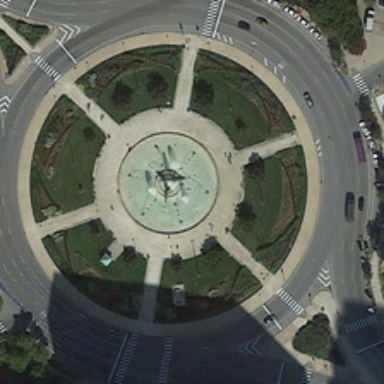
In the middle of the round square is a building with a lawn .